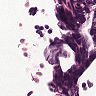
Metastatic tissue present: no